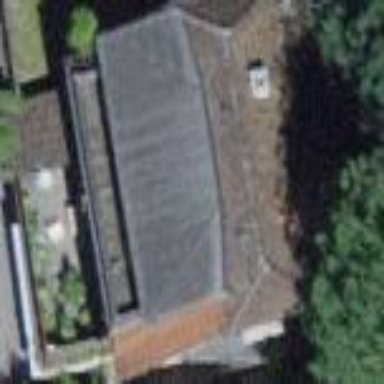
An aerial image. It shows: Detached building with hipped roof.